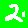
Digit: 2